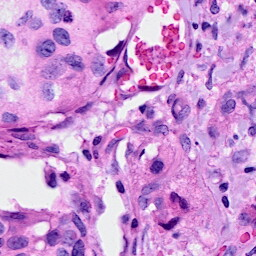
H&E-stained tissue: Breast